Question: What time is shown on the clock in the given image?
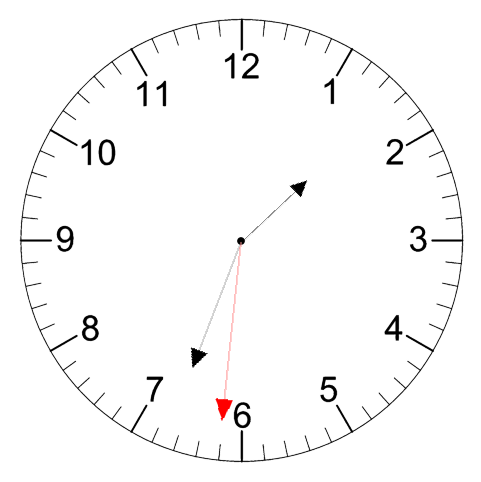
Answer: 01:33:31